Interaction volume radius: 10 \u00c5
Interaction volume height: 20 \u00c5
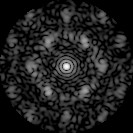
Disorder parameter: 0.6605